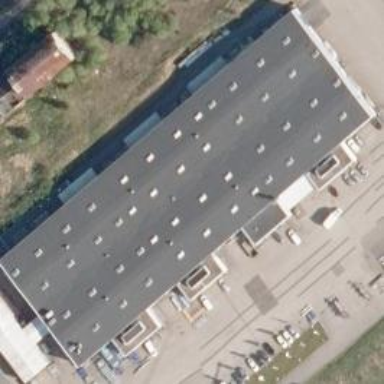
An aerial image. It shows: Industrial building.